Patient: sex F, age 63
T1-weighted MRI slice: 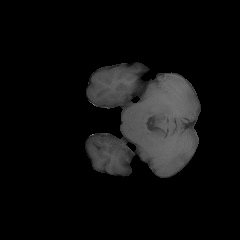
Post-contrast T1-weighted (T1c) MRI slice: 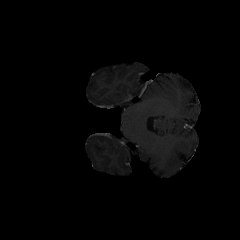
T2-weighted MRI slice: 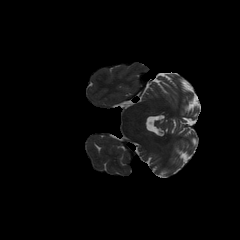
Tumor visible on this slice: no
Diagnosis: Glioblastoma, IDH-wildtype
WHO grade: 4